Question: I am using a jQuery plugin called iScroll 4 (<URL>, which allows me to touch, swipe, pinch and scroll a scrolling panel. The contents of this scrolling panel are loaded via AJAX and include a horizontal list of images.
This all works fine when first loaded but if I upload some more images and have AJAX update the panel, the iScroll plugin doesn't work anymore!
This is my code... and this works:
'''
// the JS ////////////////////////
<script src="js/iscroll-lite.js"></script>
<script>
// start iScroll
var myScroll;
function loaded() {
setTimeout(function () {
myScroll = new iScroll('scroll-uploader-photos');
}, 100);
}
window.addEventListener('load', loaded, false);
// load images to panel for first time
load_previous_uploads(<%=Session("article_id")%>);
// load images function
function load_previous_uploads(article_id) {
if (article_id != "") {
var data_str = "article_id="+article_id
$.ajax({
type : 'GET',
data : data_str,
url : 'ajax/get-uploader-photos.asp',
dataType : 'html',
success : function(data) {
if (data != "") {
$(".upload_result").html(data);
}
}
});
}
}
</script>
// the html //////////////////
<div class="upload_result"></div>
// the ajax content from external ASP page (get-uploader-photos.asp)
<div class="scroll-uploader-photos">

</div>
'''
If I now go and upload some more images, and on success I run the function 'load_previous_uploads()', the iScroll plugin then does not work as the sliding panel has been updated and is starting to bug me as to why I cannot fix it. After it stops working, I can simply refresh the page and it all works again, with the new images.
For a better example of what I have:

If anybody can see what is wrong and/or can see a fix, please let me know - I would be soooo grateful!
**** MY ATTEMPT ****
I thought by calling the iScroll function '**loaded()**' right after AJAX updates the image panel after an upload, it might fix the problem... but it didn't!!
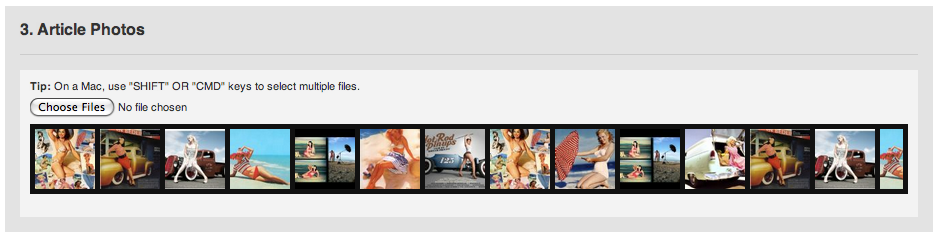
Answer: Have you tried the refresh method of iScroll?
From the docs
'''
ajax('page.php', onCompletion);
function onCompletion () {
// Here modify the DOM in any way, eg: by adding LIs to the scroller UL
setTimeout(function () {
myScroll.refresh();
}, 0);
};
'''